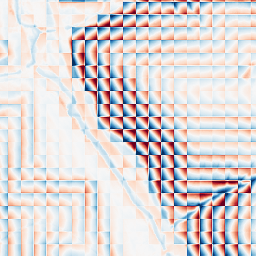
Category: wavelet
Decomposition family: wavelet_biorthogonal
Decomposition parameters: wavelet: bior1.3
level: 4
Upsampling method: sinc_hamming
Upsampling parameters: scale: 2
kernel_size: 8
Upsampling scale: 2